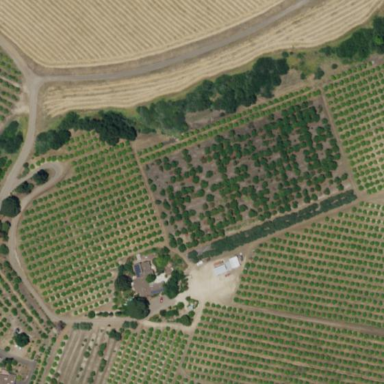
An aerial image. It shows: Orchard.